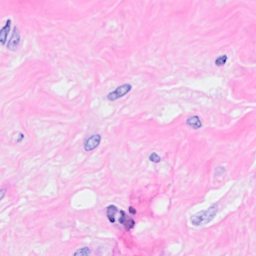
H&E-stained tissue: Breast